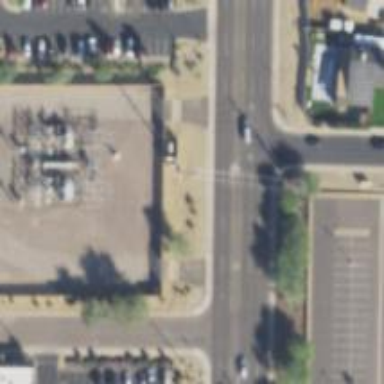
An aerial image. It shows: Mast-like power pole.